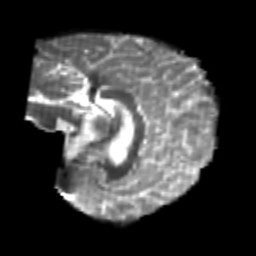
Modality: T2w
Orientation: sagittal
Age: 24
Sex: male
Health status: healthy
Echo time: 0.074 s